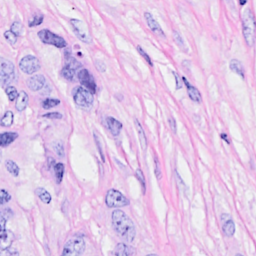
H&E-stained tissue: Breast